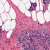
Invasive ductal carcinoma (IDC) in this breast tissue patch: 0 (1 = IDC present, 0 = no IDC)